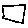
Label: square